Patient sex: F
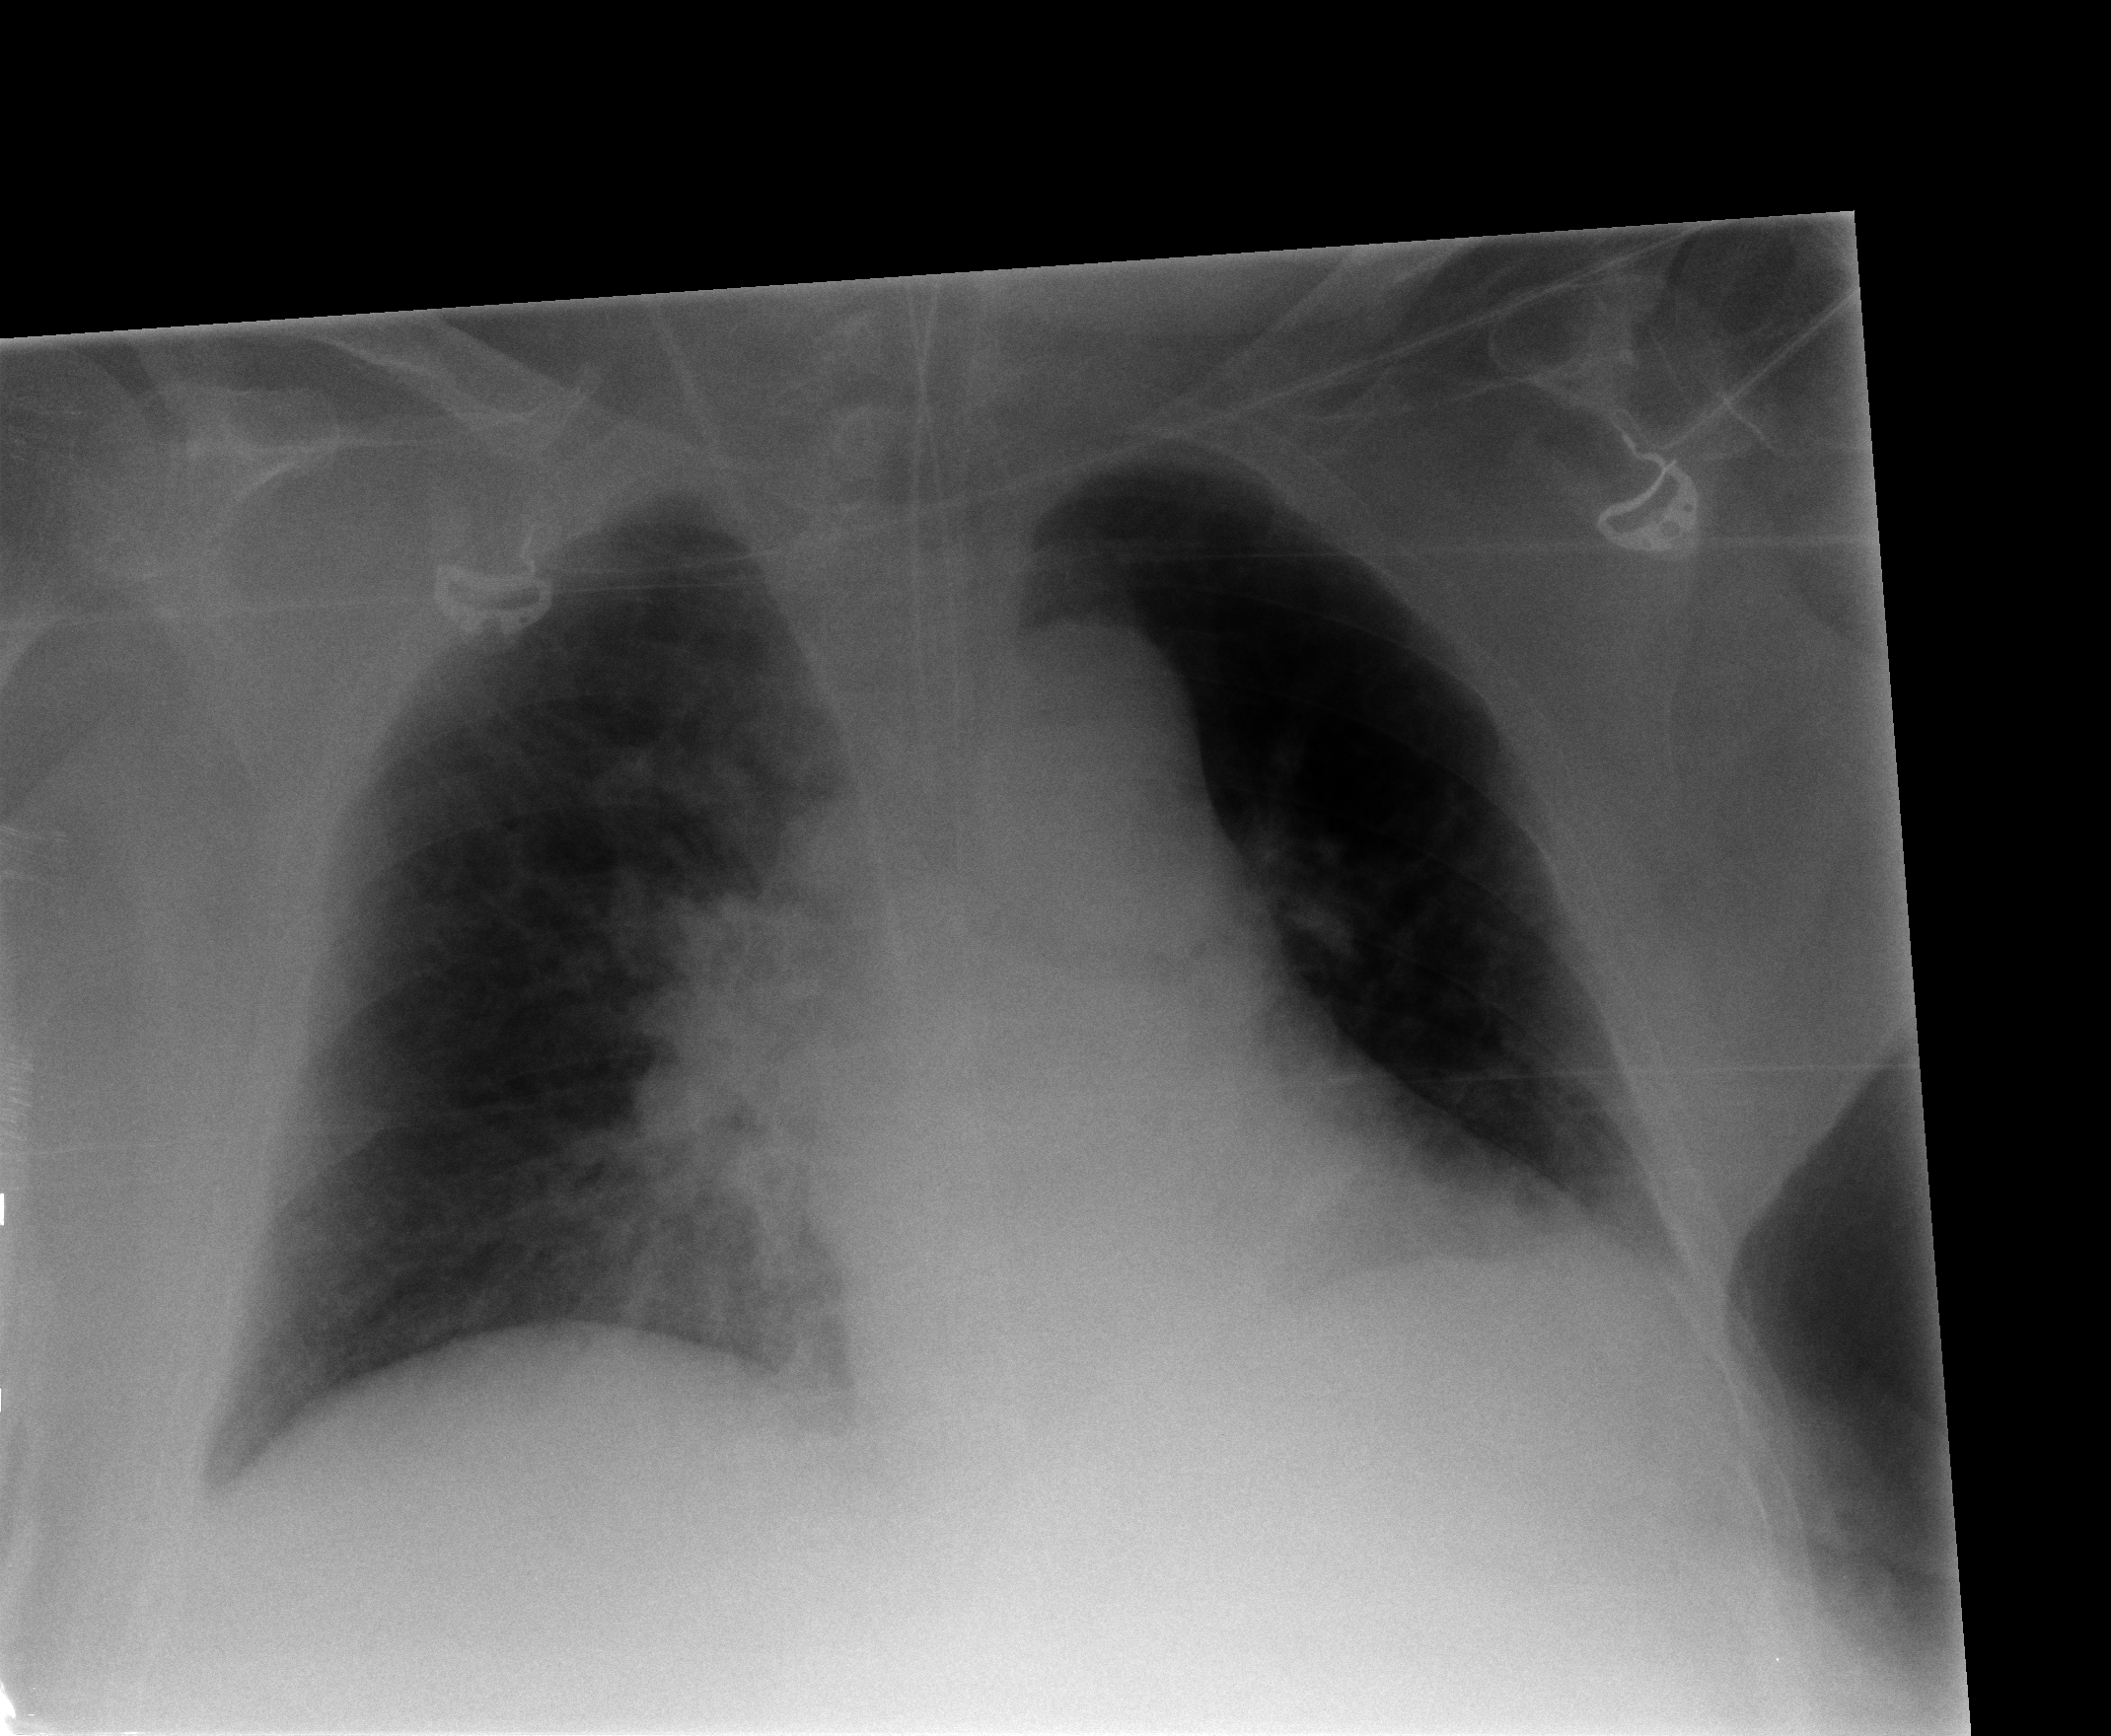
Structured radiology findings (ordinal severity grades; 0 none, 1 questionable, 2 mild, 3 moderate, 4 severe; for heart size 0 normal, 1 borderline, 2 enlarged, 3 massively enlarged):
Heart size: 2
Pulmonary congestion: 2
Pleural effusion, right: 0
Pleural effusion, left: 0
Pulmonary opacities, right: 3
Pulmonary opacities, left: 0
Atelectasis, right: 2
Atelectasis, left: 0